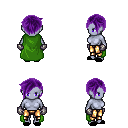
a pixel art fantasy rpg character, female body template, dark elf, purple skin, green cape, gold greaves, purple pixie cut hairstyle, metal gloves, black slippers, four views (front, back, left, right), 2x2 character sprite sheet, small pixel art, hard edges, no anti-aliasing